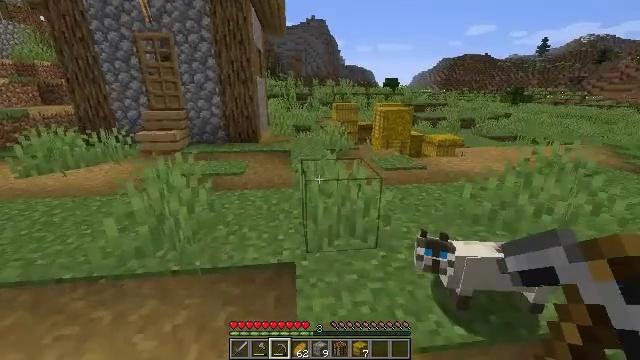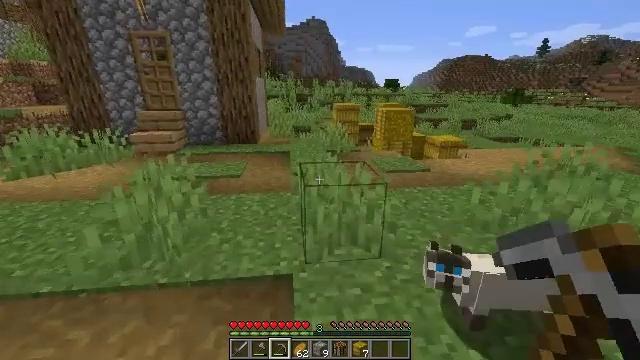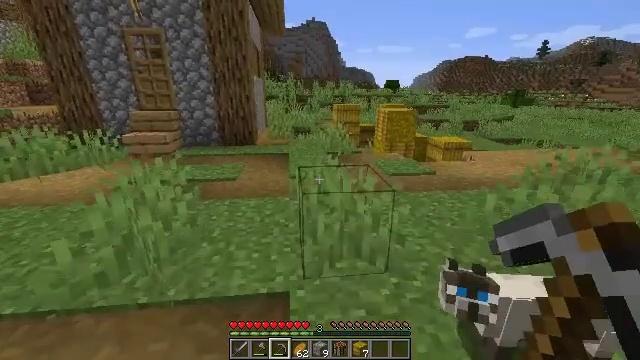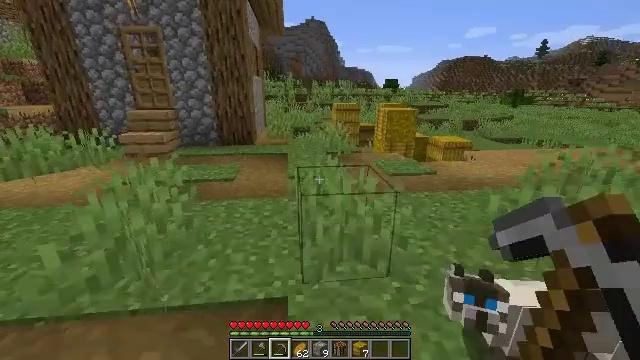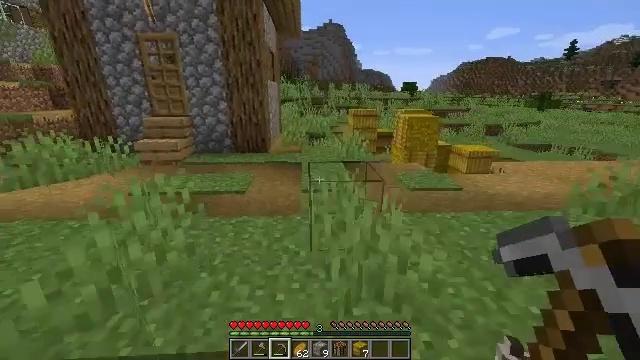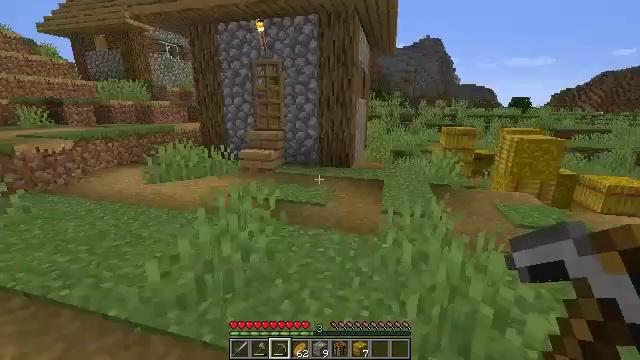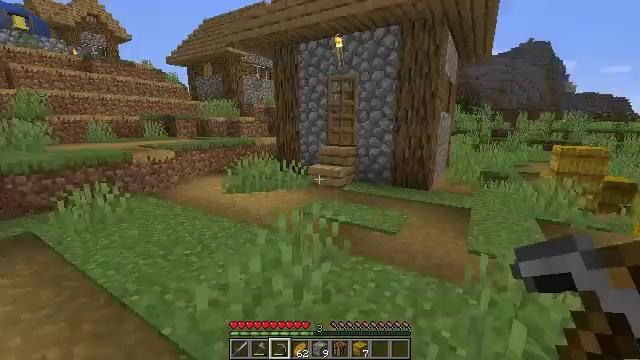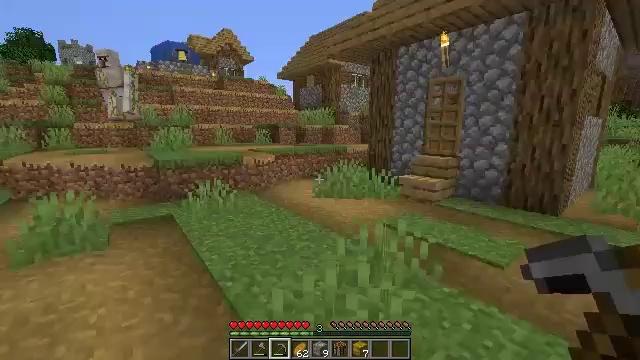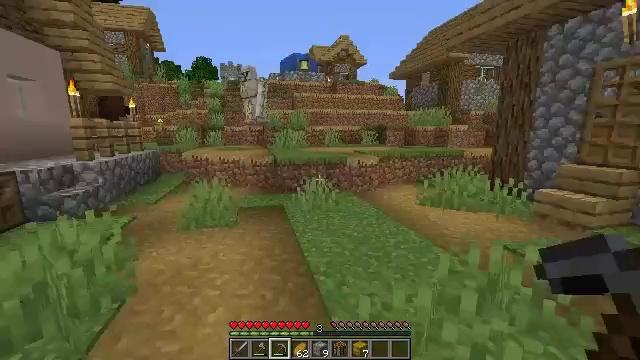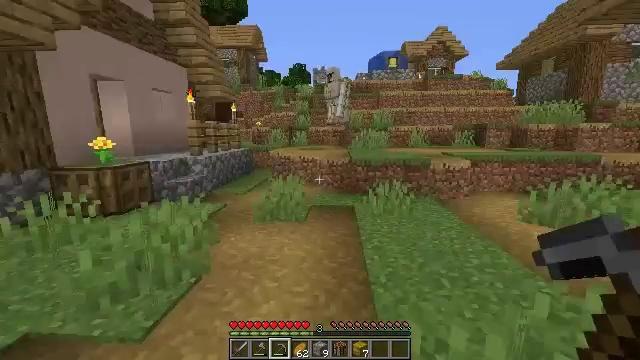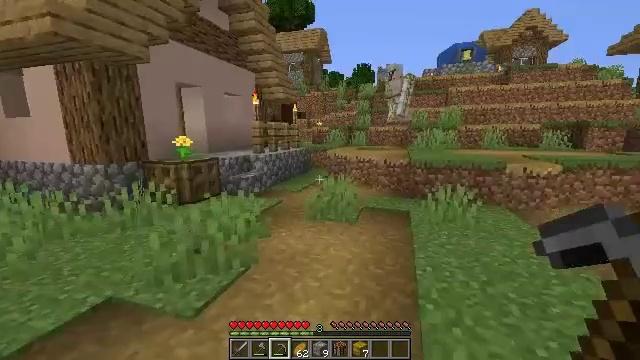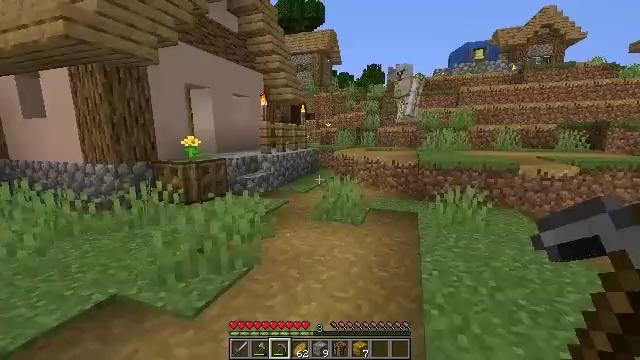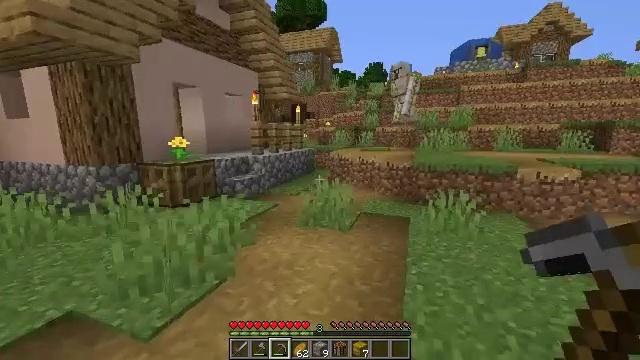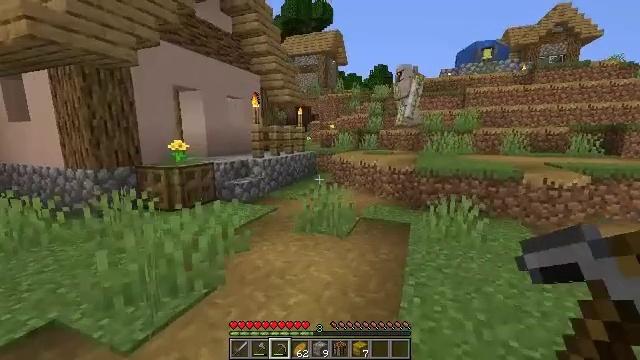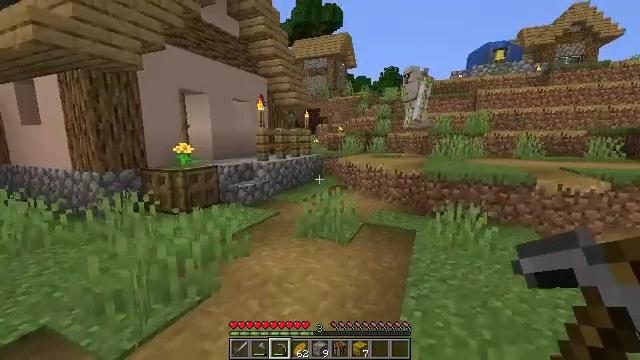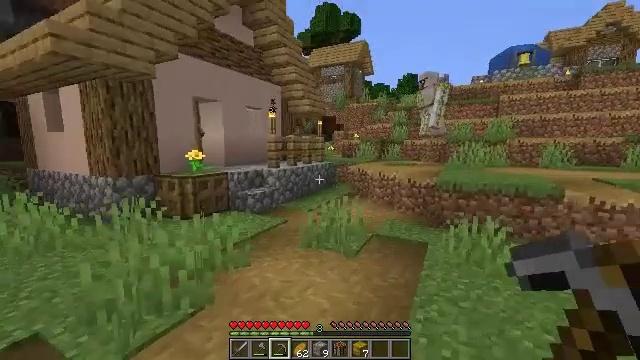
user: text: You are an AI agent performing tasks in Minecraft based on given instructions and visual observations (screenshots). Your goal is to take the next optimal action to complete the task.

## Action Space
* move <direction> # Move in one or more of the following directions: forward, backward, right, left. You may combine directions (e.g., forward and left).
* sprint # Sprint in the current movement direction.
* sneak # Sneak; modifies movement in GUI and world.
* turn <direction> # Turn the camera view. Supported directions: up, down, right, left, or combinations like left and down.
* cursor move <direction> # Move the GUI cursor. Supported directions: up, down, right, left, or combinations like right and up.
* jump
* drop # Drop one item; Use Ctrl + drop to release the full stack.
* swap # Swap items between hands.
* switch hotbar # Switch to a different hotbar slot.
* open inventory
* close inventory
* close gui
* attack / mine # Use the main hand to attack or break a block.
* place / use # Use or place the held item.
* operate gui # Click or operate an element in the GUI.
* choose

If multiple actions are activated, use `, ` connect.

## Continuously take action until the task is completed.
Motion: motion action
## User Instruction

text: Collect a hay block for crafting.
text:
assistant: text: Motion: move forward
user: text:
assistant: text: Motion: move forward
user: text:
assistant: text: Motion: move forward
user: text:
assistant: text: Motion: move forward, turn left
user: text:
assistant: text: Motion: move forward, turn left and up
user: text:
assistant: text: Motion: move forward, turn left and up
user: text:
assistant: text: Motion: move forward and move right, turn left and up
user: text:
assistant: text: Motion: move forward and move right, turn left
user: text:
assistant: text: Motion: move forward and move right, turn left
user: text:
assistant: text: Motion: move forward and move right, turn left
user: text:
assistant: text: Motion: move forward and move right, turn left
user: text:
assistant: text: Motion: move forward and move right
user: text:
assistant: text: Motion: move forward and move right, turn left
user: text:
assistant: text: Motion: move forward and move right, turn left
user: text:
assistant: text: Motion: move forward and move right, turn left and up
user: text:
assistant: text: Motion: move forward and move right, turn left and up
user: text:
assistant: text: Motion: move forward and move right, turn left and up
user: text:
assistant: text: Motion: move forward and move right, turn left
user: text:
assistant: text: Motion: move forward and move right, turn left
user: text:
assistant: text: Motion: move forward, turn left
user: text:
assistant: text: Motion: move forward, turn left
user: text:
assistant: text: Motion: move forward, turn left
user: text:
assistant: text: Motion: move forward, turn left
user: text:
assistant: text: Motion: move forward, turn left
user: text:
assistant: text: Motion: move forward, sprint
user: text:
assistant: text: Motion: move forward, sprint
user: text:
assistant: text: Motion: move forward, sprint
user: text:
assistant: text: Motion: move forward, sprint
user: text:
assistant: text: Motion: move forward
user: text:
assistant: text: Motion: move forward and move right